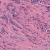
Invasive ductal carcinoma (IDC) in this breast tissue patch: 1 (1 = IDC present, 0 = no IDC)